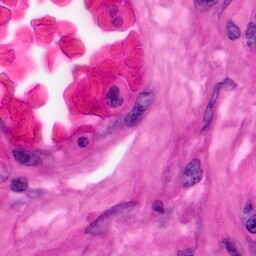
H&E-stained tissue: Pancreatic